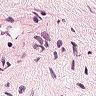
Metastatic tissue present: no